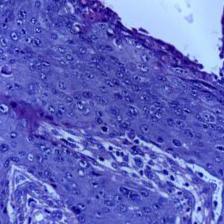
Diagnosis: OSCC